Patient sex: M
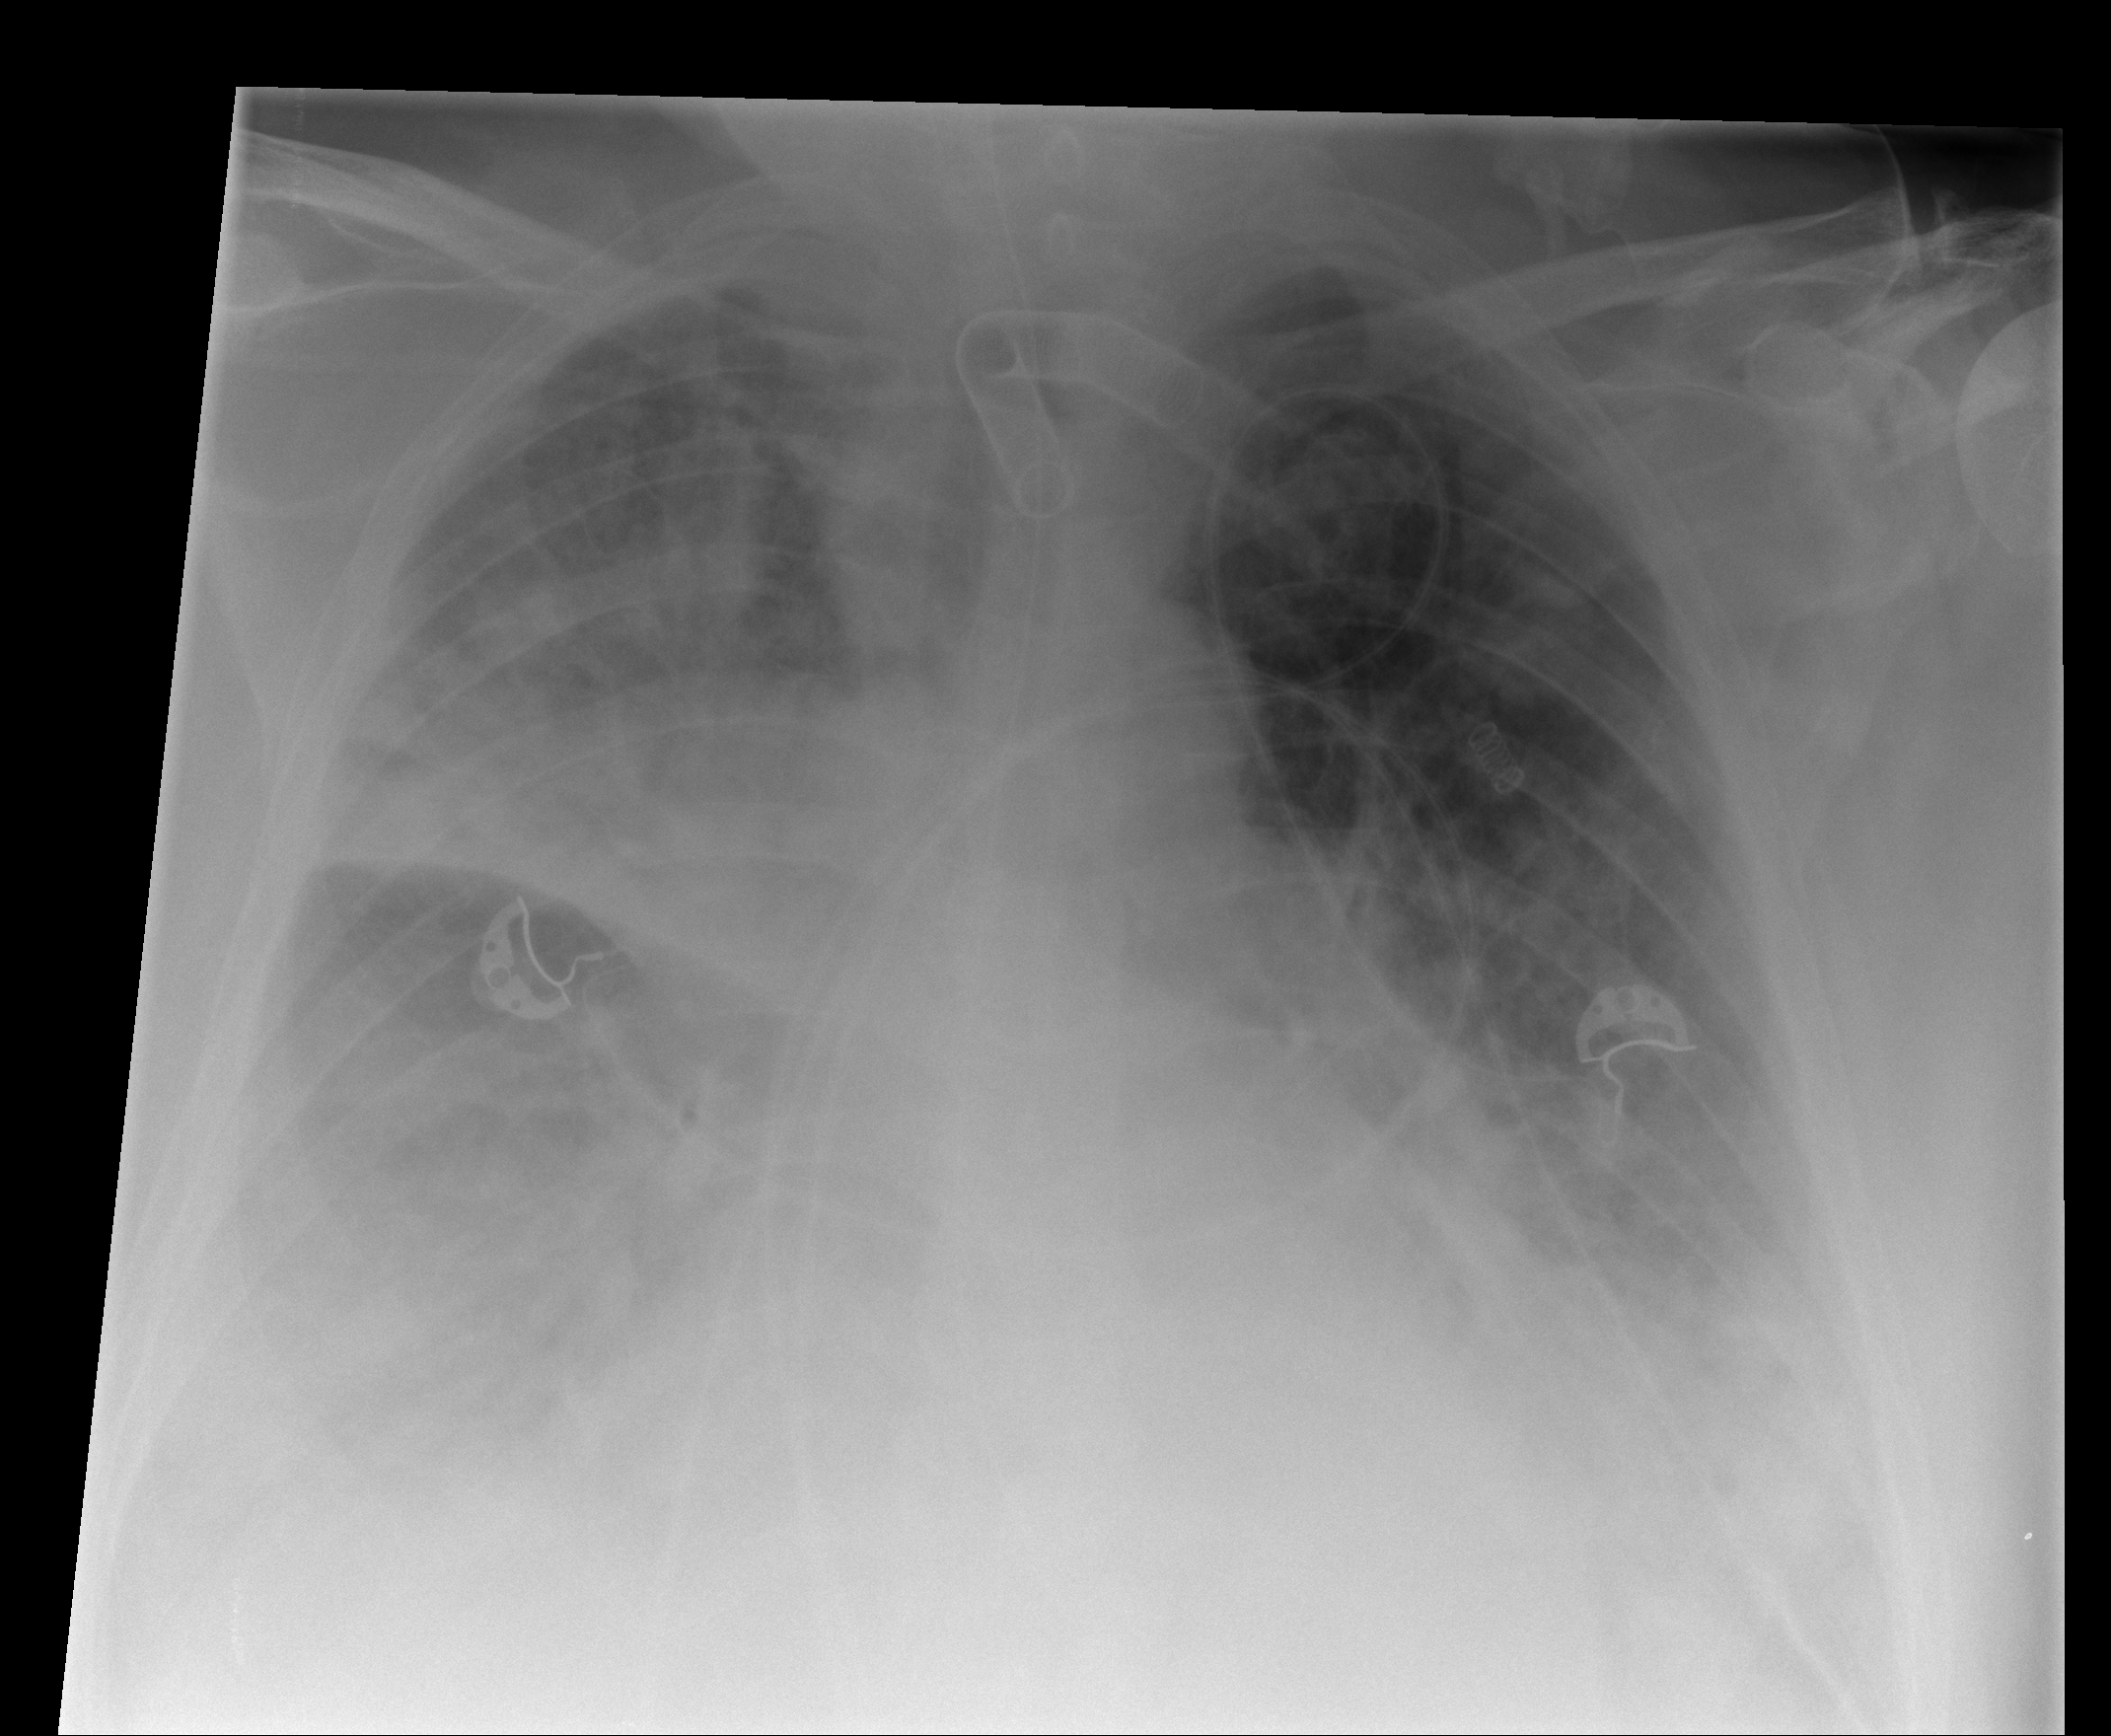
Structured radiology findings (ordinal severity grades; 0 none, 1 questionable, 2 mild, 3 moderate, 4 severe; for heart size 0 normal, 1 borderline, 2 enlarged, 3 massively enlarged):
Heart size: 1
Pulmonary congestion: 2
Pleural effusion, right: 3
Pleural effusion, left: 2
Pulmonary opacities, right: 4
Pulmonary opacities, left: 3
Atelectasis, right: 3
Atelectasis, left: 2